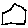
Label: house